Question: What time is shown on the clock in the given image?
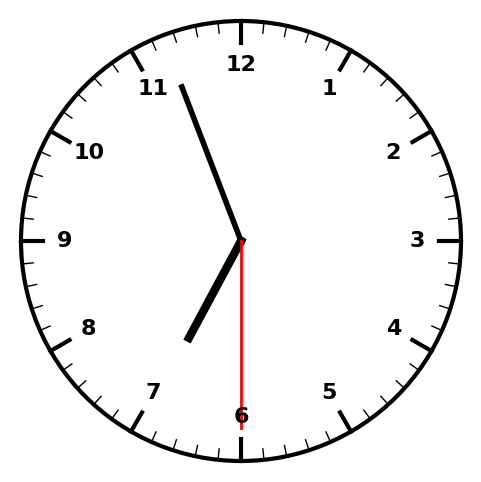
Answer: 06:56:30